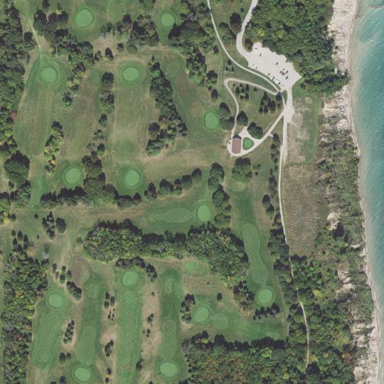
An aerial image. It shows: Golf course.